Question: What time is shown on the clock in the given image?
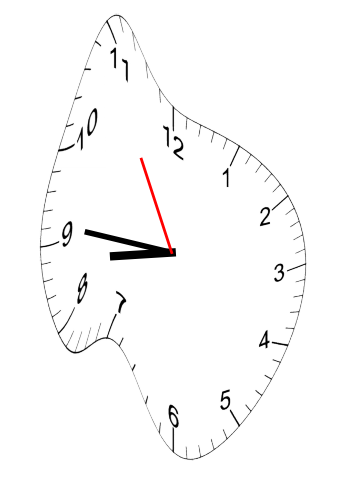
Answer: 08:45:55